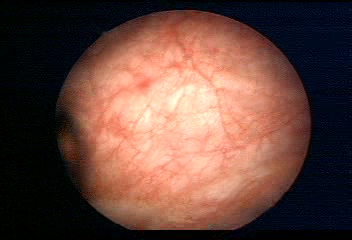
Modality: WLC
Class: Normal mucosa
Bladder cancer association: No